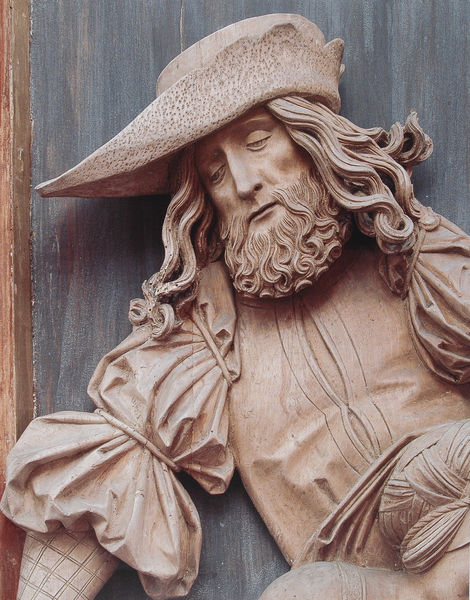
Titel: Hochaltar, Flügelrelief, Alphäus (Detail)
Künstler: Daniel Mauch
Standort: Bieselbach
Institution: Kapelle hl. Franziskus Xaverius
Schlagwörter: blau, mann, sitzen, ausschnitt, frau, grau, holz, hut, mund, nase, blick, tuch, bart, augen, barock, falten, gesicht, stein, trauer, vollbart, ärmel, hals, porträt, figur, gewand, haare, kaufmann, locke, locken, puffärmel, renaissance, schulter, traurig, skulptur, statue, relief, wangen, haltung, beige, seemann, blue, folds, hat, men, red, soldier, white, women, arm, blouse, face, gray, grey, hair, nose, old, portrait, sitting, sleeve, spitz, wall, woman, detail, angelehnt, melancholie, looking, brown, wooden, plastik, plastisch, dreispitz, schnitzerei, schnörkel, wood, sad, man, stone, mittelalter, wams, müde, head, young, german, heiliger, baroque, costume, eyes, scroll, suit, fresko, müdigkeit, bänder, gothik, look, texture, shadow, cap, mouth, realism, band, line, beard, romantic, curls, jacket, pen, pluderärmel, leaning, photo, sculpture, geschnitzt, injured, drapery, marble, victorian, person, ancient, cheeks, clothes, dreidimensional, werk, schnitzaltar, english, spitzhut, eye, war, bausch, waistcoat, erschöpfung, lips, long, sleep, sleeping, grey background, wool, drunk, riemenschneider, jakobus, buffärmel, dreizack, gewnd, pluder, riemenscneider, robin hood, sholz, carving, unbunt, shirt, pray, body, photograph, reclining, staue, painted, sleeves, hurt, image, despair, puff, rumpled, tights, shakespeare, sadness, resigniert, wrinkle, sick, wavy, emotion, grief, down, hear, long hear, soildier, dressed, torso, curly, weak, limestone, clay, carved, tunic, elizabethan, mout, locks, chisel, chiselmarks, facial hair, closed eyes, frisk, frisco, germanic, worry, crumpled, stature, veritism, 1, sculpted, brim, downcast, re, pirat, wooman, holz#, fact, disappointed, mad, puffy, codpiece, blue gray, crier, schritzerei, brownish, gathered, fedora, seaman, deeper, pointy hat, part of larger sculpture, downcast eyes, jerkin, fluffy sleeves, red and brown, redish